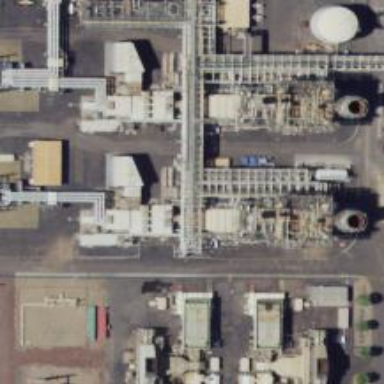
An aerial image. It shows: Gas turbine generator is in use.